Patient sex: M
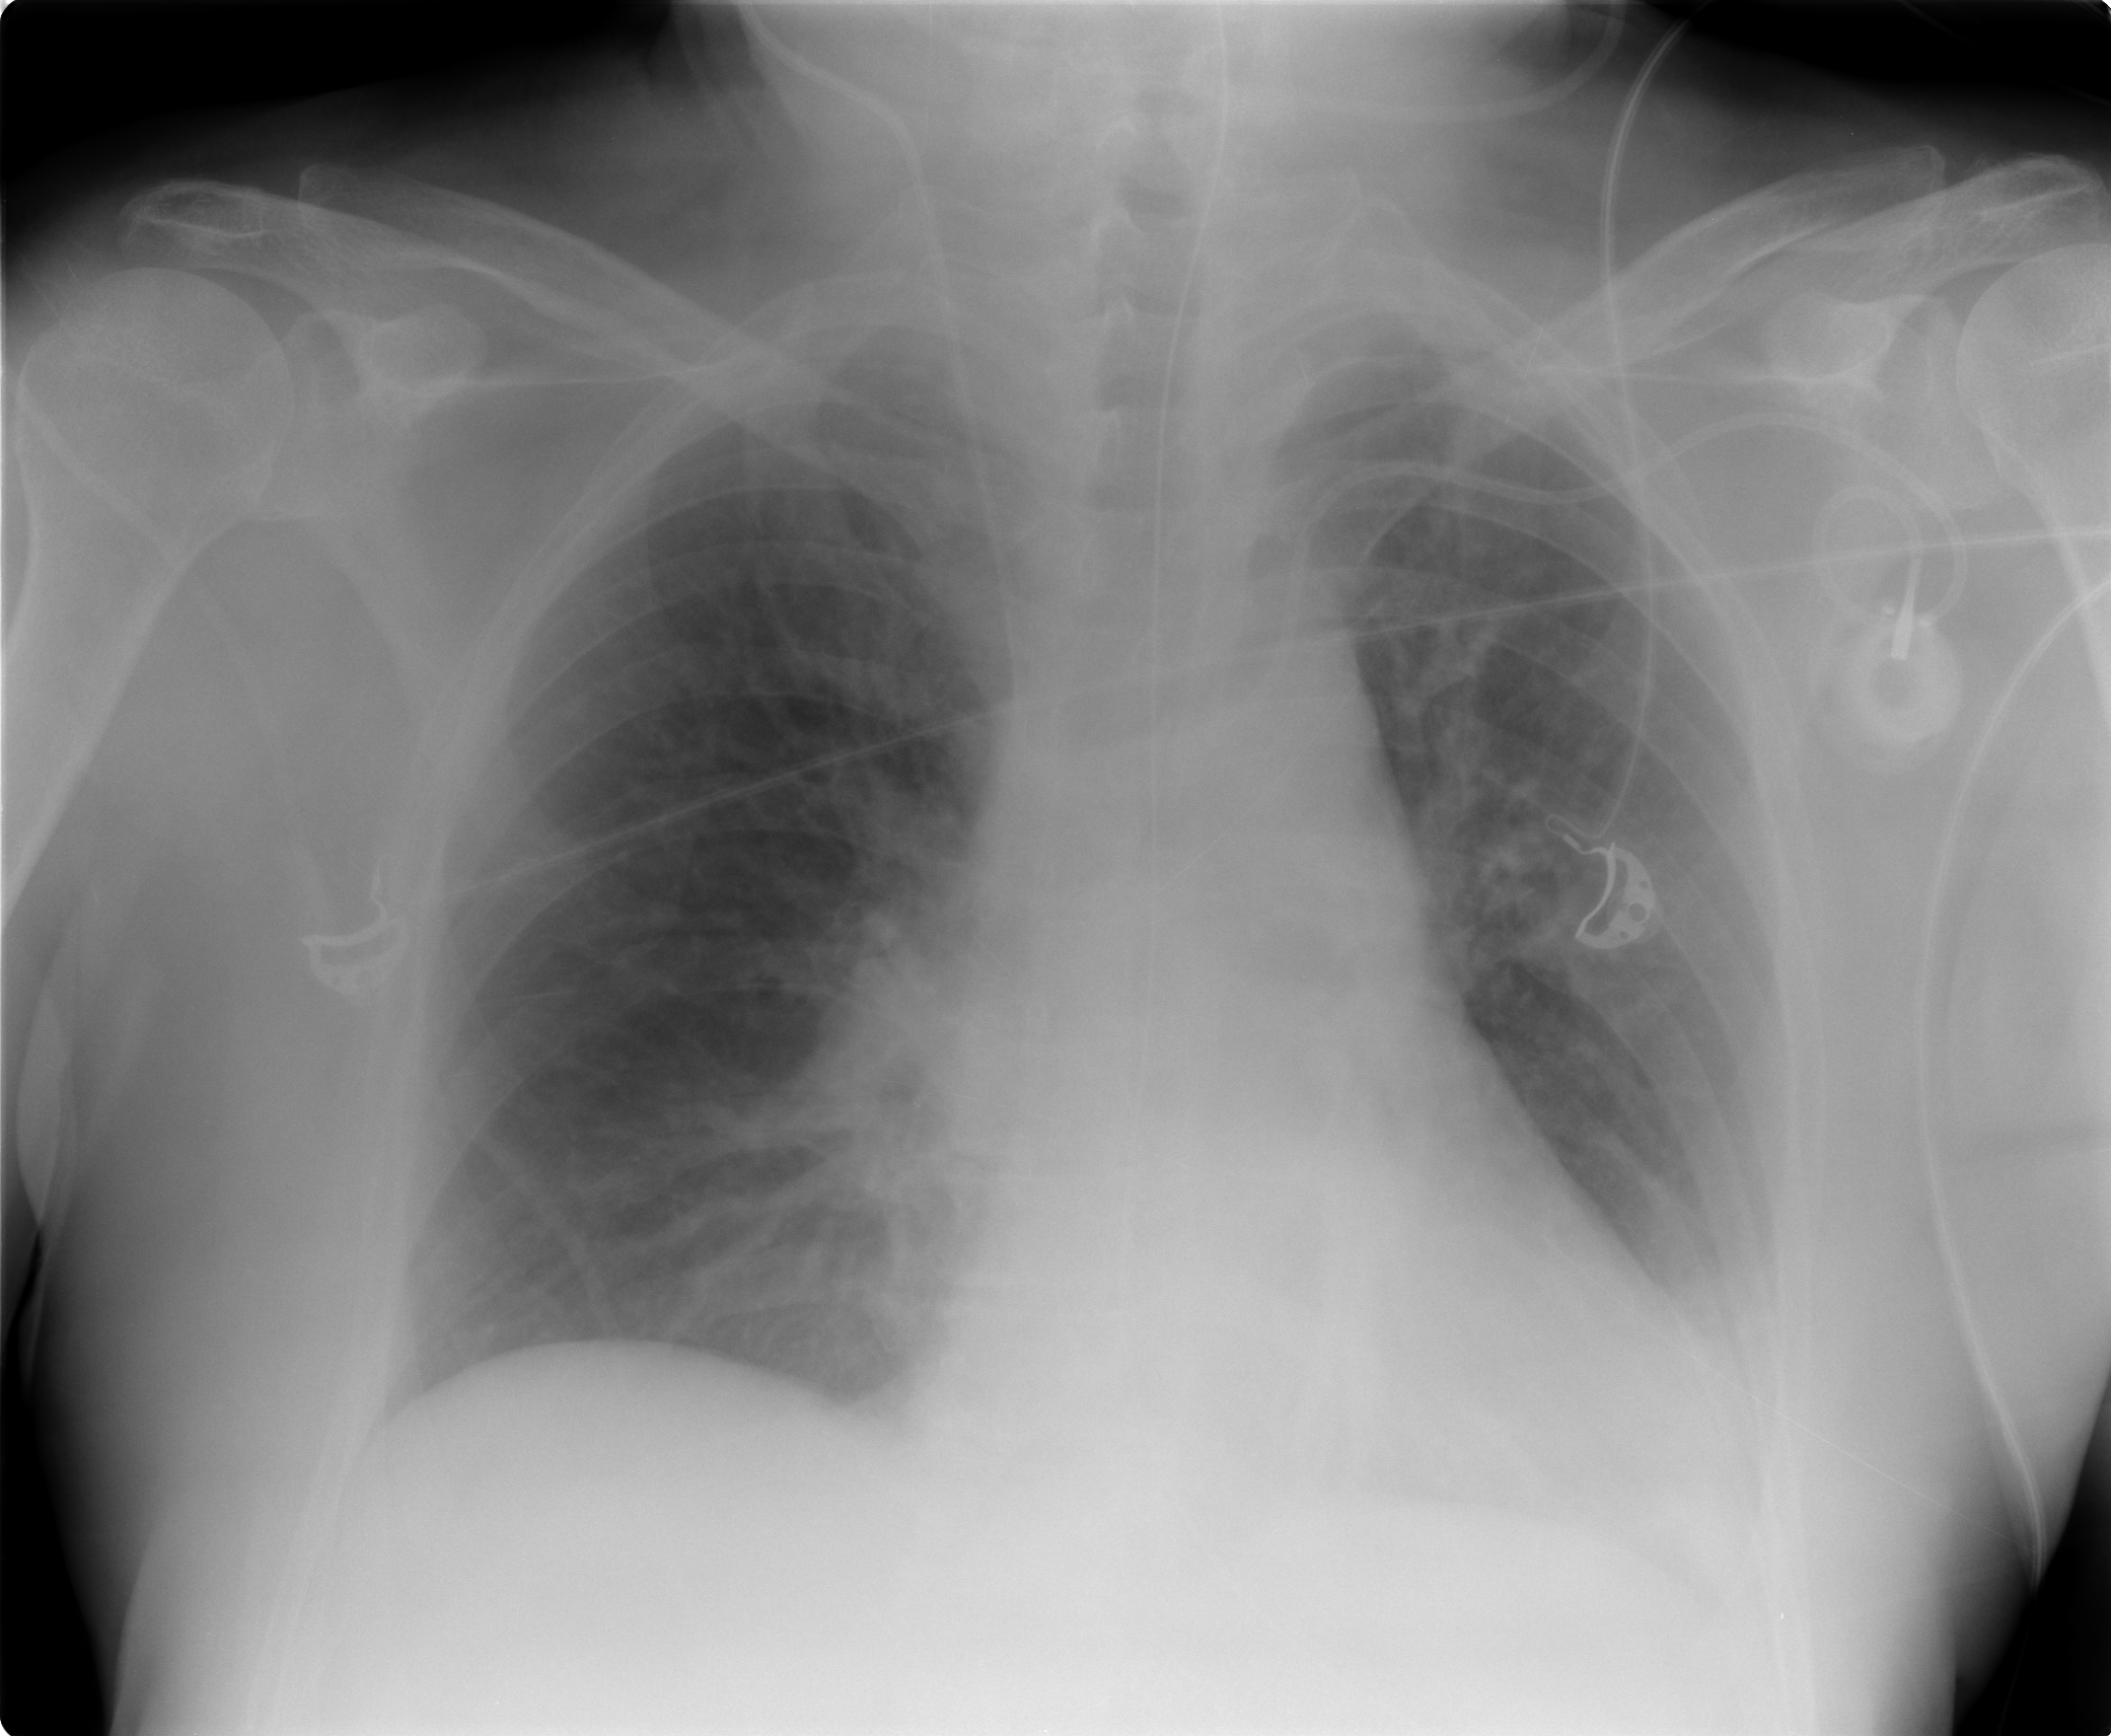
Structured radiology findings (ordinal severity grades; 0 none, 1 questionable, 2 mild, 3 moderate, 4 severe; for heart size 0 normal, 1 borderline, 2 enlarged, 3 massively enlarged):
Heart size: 0
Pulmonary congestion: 0
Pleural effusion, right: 0
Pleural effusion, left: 2
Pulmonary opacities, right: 0
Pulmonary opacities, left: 0
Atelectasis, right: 0
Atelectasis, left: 2